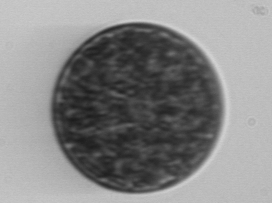
Label: Coscinodiscus